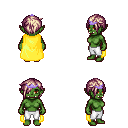
a pixel art fantasy rpg character, female body template, orc, green skin, yellow cape, white pants, white blonde pixie cut hairstyle, purple tiara, four views (front, back, left, right), 2x2 character sprite sheet, small pixel art, hard edges, no anti-aliasing